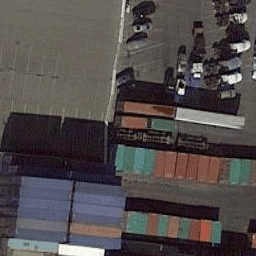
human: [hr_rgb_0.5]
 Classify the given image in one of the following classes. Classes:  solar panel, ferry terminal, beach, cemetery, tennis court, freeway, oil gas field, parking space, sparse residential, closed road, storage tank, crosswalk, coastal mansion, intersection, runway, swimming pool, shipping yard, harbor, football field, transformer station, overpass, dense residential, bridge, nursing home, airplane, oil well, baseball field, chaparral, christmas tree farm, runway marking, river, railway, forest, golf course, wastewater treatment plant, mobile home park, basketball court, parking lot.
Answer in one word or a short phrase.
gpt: shipping yard